【题型】选择题　【知识点】函数　【难度】easy
已知 \(y=f'(x)\) 是函数 \(y=f(x)\) 的导函数，其图象如图所示，则以下选项中正确的是（）

\vspace{1em}

A. \(x=0\) 和 \(x=2\) 是函数 \(y=f(x)\) 的两个零点

B. 函数 \(y=f(x)\) 的单调递增区间为 \((-\infty,1)\)

C. 函数 \(y=f(x)\) 在 \(x=0\) 处取得极小值，在 \(x=2\) 处取得极大值

D. 函数 \(y=f(x)\) 的最大值为 \(f(2)\)，最小值为 \(f(0)\)

\vspace{1em}
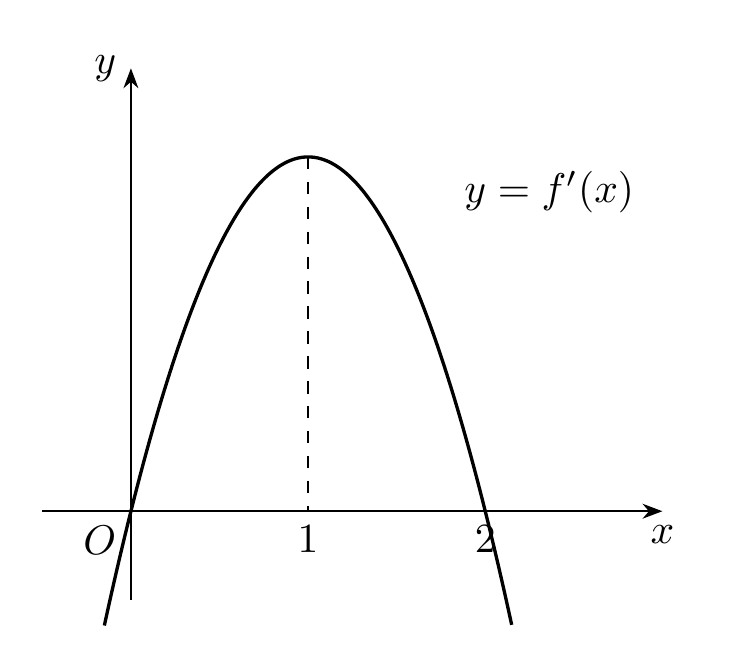
【解答】

\textbf{【答案】} \(C\)

\vspace{1em}

\textbf{【分析】}
由 \(f'(x)\) 的正负性可以确定函数 \(f(x)\) 的单调性以及极值点，可判断 B、C，但因无具体的解析式，故无法确定具体的函数值，故 A、D 无法确定.

\vspace{1em}

\textbf{【解答】}
解：根据图象可知，\(0<x<2\) 时，导函数 \(f'(x)>0\)，\(x<0\) 或 \(x>2\) 时，导函数 \(f'(x)<0\)，
则 \(f(x)\) 在 \((-\infty,0)\) 和 \((2,+\infty)\) 上单调递减，在 \((0,2)\) 上单调递增，
则当 \(x=0\) 时，\(f(x)\) 取极小值，当 \(x=2\) 时，\(f(x)\) 取极大值，故 B 错误，C 正确.
由图只能确定函数 \(f(x)\) 的单调性以及极值点，无法确定具体的函数值，故 A、D 无法确定.
故选：\(C\).

\vspace{1em}

\textbf{【点评】}
本题考查导数的综合应用，属于中档题.